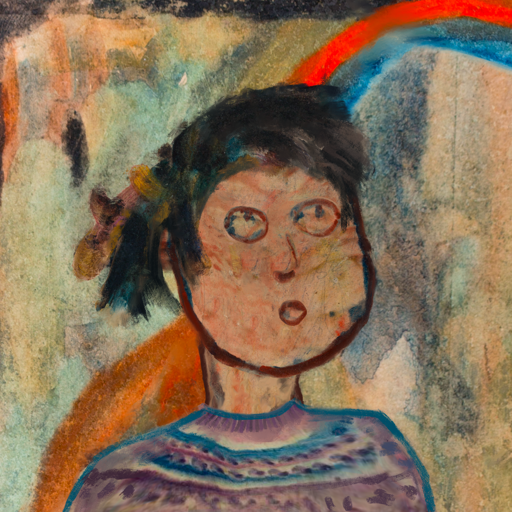
Background: Childish, Head And Neck Side: Orphan, Face Side: Orphan, Bust: HillGirl, Hair Side: Pipe, Head Accessory: Blank, Second Necklace: Blank, Necklace: Blank, Baby: Blank